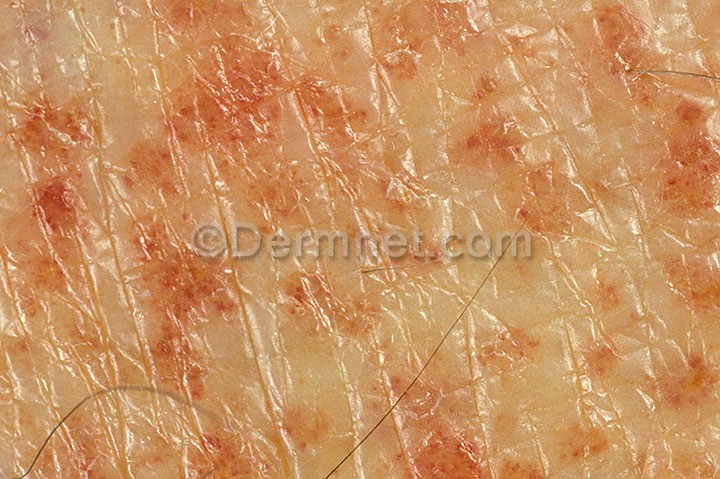
Disease: Vasculitis Photos